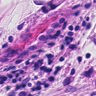
Metastatic tissue present: yes